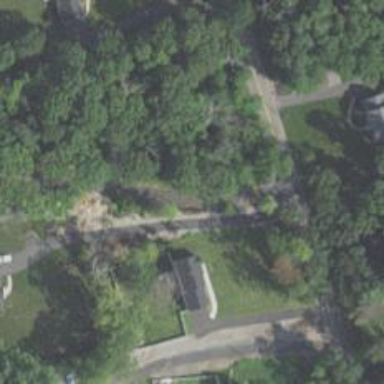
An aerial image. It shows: Driveway leading to service road.